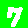
Digit: 7